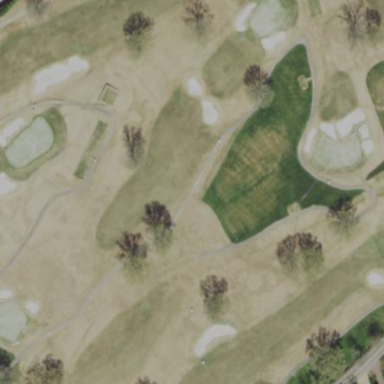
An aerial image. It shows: Golf fairway surrounded by grass.